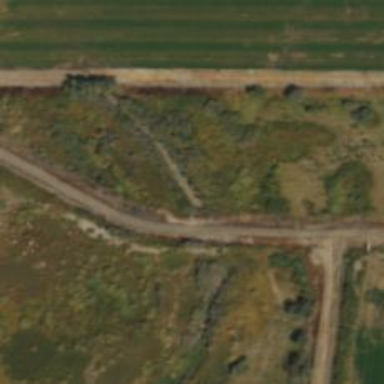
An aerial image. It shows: Culvert tunnel.